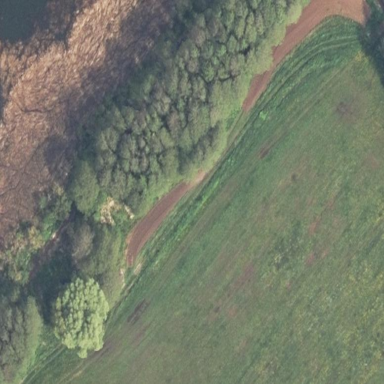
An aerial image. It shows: Forest area.